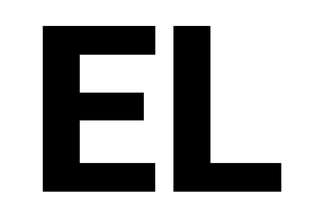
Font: Roboto_ExtraBold